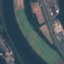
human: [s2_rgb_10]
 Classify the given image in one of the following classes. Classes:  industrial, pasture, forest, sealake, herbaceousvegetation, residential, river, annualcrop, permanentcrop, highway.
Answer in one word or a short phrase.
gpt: River